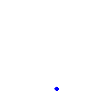
Particle: kaon